Question: My goal is generating a Los Angles zipcode map filled by another variable, say number of crime events using ggplot. As the filling variable that is originally not stored in the sp object, the method suggested in <URL> may not be used directly.
First, I have a huge dataset called which is a SpatialPolygonDataFrame and contains all polygons (one of the layers called ZCTA5CE10, contains the zip-codes that I work on) of USA from the US Census Bureau, the preparation of primary sp object is mainly based on <URL>.
'''
library(sp)
library(maptools)
library(zipcode)
data(zipcode) # load the zipcode as a data frame
library(ggmap)
# grab the zip code boundaries based on 2017 US Census Bureau
url <- "http://www2.census.gov/geo/tiger/GENZ2017/shp/cb_2017_us_zcta510_500k.zip"
fil <- "ztca.zip"
# If we have the file in the working directory, don't need to download again
if (!file.exists(fil)) { download.file(url, fil) }
unzip(fil, exdir="ztca")
# read them in (this takes a bit)
ztca <- readShapePoly("ztca/cb_2017_us_zcta510_500k.shp", verbose=TRUE)
class(ztca)
'''
Then, I select some zipcodes under interest by
'''
zip.interest <- c(91306, 90008, 90014, 90094, 91326, 90212, 90001, 90006, 90301, 91401, 90095, 90021, 90089, 90057, 90029, 90502, 90036, 90745, 91330, 91411, 91601, 91607, 90302, 90073, 91340, 91602, 90071, 90039, 90011, 90248, 91303, 90020, 90732, 90405, 91342, 90077, 90061, 90015, 90002, 90041, 90211, 90059, 90066, 90210, 91343, 90062, 91606, 91403, 90063, 90012, 91307, 90293, 91402, 91364, 90007, 91331, 90005, 91040, 90031, 91324, 90043, 91316, 91352, 90069, 91325, 91344, 90019, 90056, 90032, 90291, 90027, 90247, 90232, 90013, 90042, 90035, 90024, 90026, 90034, 90016, 90018, 90004, 90067, 90010, 90025, 90047, 90037, 91605, 90049, 90744, 90028, 90272, 90275, 90731, 90710, 91042, 91345, 90003, 91335, 91304, 91311, 91214, 91604, 91608, 91405, 91367, 91406, 91436, 91504, 91423, 91505, 91356, 90292, 90402, 90065, 90501, 90230, 90048, 90046, 90038, 90044, 90810, 90023, 90068, 90045, 90717, 90064, 90058, 90033, 90017, 90090)
LA <- ztca[as.character(ztca$ZCTA5CE10) %in% as.character(zip.interest),]
class(LA)
# My data (want to be used as filling variable)
data <- matrix(c(90001, 90002, 90003, 90004, 90005, 90006, 90007, 90008, 90010, 90011, 90012, 90013, 90014, 90015, 90016, 90017, 90018, 90019, 90020, 90021, 90023, 90024, 90025, 90026, 90027, 90028, 90029, 90031, 90032, 90033, 90034, 90035, 90036, 90037, 90038, 90039, 90041, 90042, 90043, 90044, 90045, 90046, 90047, 90048, 90049, 90056, 90057, 90058, 90059, 90061, 90062, 90063, 90064, 90065, 90066, 90067, 90068, 90069, 90071, 90073, 90077, 90089, 90090, 90094, 90095, 90210, 90211, 90212, 90230, 90232, 90247, 90248, 90272, 90275, 90291, 90292, 90293, 90301, 90302, 90402, 90405, 90501, 90502, 90710, 90717, 90731, 90732, 90744, 90745, 90810, 91040, 91042, 91214, 91303, 91304, 91306, 91307, 91311, 91316, 91324, 91325, 91326, 91330, 91331, 91335, 91340, 91342, 91343, 91344, 91345, 91352, 91356, 91364, 91367, 91401, 91402, 91403, 91405, 91406, 91411, 91423, 91436, 91504, 91505, 91601, 91602, 91604, 91605, 91606, 91607, 91608, 7086, 20731, 45814, 24883, 15295, 23099, 22163, 24461, 6351, 40047, 16028, 22822, 9500, 22859, 23201, 19959, 21000, 25806, 12917, 11767, 12791, 9221, 14967, 26850, 21314, 36956, 14556, 12233, 12986, 19864, 17239, 10843, 17399, 35476, 13786, 10083, 9214, 18613, 22267, 46012, 26956, 14627, 24949, 10958, 10238, 294, 21961, 3037, 15441, 12432, 20470, 3673, 12165, 14869, 14516, 2299, 10013, 2458, 1862, 473, 1755, 3772, 691, 1418, 200, 1689, 813, 181, 3553, 912, 3807, 2693, 5017, 558, 18841, 5872, 3890, 573, 322, 592, 331, 5795, 1119, 7323, 667, 29879, 5318, 22950, 110, 144, 5919, 7465, 135, 17871, 14904, 16814, 6811, 14521, 9806, 17144, 9857, 7175, 647, 32723, 25985, 3182, 29040, 23947, 18500, 7194, 19031, 12226, 11075, 16189, 17455, 26382, 9818, 22774, 22124, 12000, 14122, 4965, 566, 522, 20601, 7204, 14051, 24116, 18162, 11174, 478),ncol=2)
colnames(data) <- c("ZCTA5CE10", "cnt" )
data <- as.data.frame(data)
LA@data <- cbind(LA@data, cnt=data$cnt)
# Suppose plot by
ggplot(data = LA, aes(x = long, y = lat, fill = cnt, group = group)) +
geom_polygon(colour = "black") +
coord_equal() + coord_fixed(1.3)
'''
But I got "Regions defined for each Polygons
Error: Aesthetics must be either length 1 or the same as the data (6877): x, y, fill, group". I guess it might be something wrong when I select those polygons and/or adding .

Thanks for your help and comment!!!
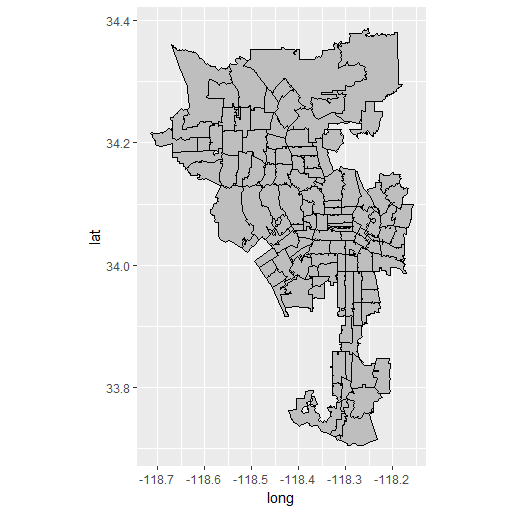
Answer: You may need to install 'ggplot2' from GitHub for this. Probably not, but I'm always on the dev version of it and can't really downgrade for this example.
Switch to 'sf':
'''
library(sf)
library(tidyverse)
sf::st_read(
path.expand("~/Data/cb_2017_us_zcta510_500k/cb_2017_us_zcta510_500k.shp"),
stringsAsFactors = FALSE
) -> ztca
## Reading layer 'cb_2017_us_zcta510_500k' from data source '/Users/hrbrmstr/Data/cb_2017_us_zcta510_500k/cb_2017_us_zcta510_500k.shp' using driver 'ESRI Shapefile'
## Simple feature collection with 33144 features and 5 fields
## geometry type: MULTIPOLYGON
## dimension: XY
## bbox: xmin: -<PHONE> ymin: -14.37374 xmax: <PHONE> ymax: 71.34122
## epsg (SRID): 4269
## proj4string: +proj=longlat +datum=NAD83 +no_defs
ztca
## Simple feature collection with 33144 features and 5 fields
## geometry type: MULTIPOLYGON
## dimension: XY
## bbox: xmin: -<PHONE> ymin: -14.37374 xmax: <PHONE> ymax: 71.34122
## epsg (SRID): 4269
## proj4string: +proj=longlat +datum=NAD83 +no_defs
## First 10 features:
## ZCTA5CE10 AFFGEOID10 GEOID10 ALAND10 AWATER10 geometry
## 1 <PHONE>US35442 35442 610213891 <PHONE> MULTIPOLYGON (((-88.25262 3...
## 2 <PHONE>US85365 <PHONE>7 <PHONE> MULTIPOLYGON (((-<PHONE> 3...
## 3 <PHONE>US71973 71973 204670474 <PHONE> MULTIPOLYGON (((-94.46643 3...
## 4 <PHONE>US95445 95445 221559097 <PHONE> MULTIPOLYGON (((-<PHONE> 3...
## 5 <PHONE>US06870 06870 <PHONE> <PHONE> MULTIPOLYGON (((-73.58766 4...
## 6 <PHONE>US19964 19964 24601672 124382 MULTIPOLYGON (((-75.74767 3...
## 7 <PHONE>US32233 32233 26427514 <PHONE> MULTIPOLYGON (((-81.45931 3...
## 8 <PHONE>US90401 90401 <PHONE> 439378 MULTIPOLYGON (((-<PHONE> 3...
## 9 <PHONE>US30817 30817 4988<PHONE> MULTIPOLYGON (((-82.5951 33...
## 10 <PHONE>US30458 30458 378422575 <PHONE> MULTIPOLYGON (((-81.73032 3...
'''
It should have read that in much faster.
Now we need your data. First the zips:
'''
c(
91306, 90008, 90014, 90094, 91326, 90212, 90001, 90006, 90301, 91401, 90095,
90021, 90089, 90057, 90029, 90502, 90036, 90745, 91330, 91411, 91601, 91607,
90302, 90073, 91340, 91602, 90071, 90039, 90011, 90248, 91303, 90020, 90732,
90405, 91342, 90077, 90061, 90015, 90002, 90041, 90211, 90059, 90066, 90210,
91343, 90062, 91606, 91403, 90063, 90012, 91307, 90293, 91402, 91364, 90007,
91331, 90005, 91040, 90031, 91324, 90043, 91316, 91352, 90069, 91325, 91344,
90019, 90056, 90032, 90291, 90027, 90247, 90232, 90013, 90042, 90035, 90024,
90026, 90034, 90016, 90018, 90004, 90067, 90010, 90025, 90047, 90037, 91605,
90049, 90744, 90028, 90272, 90275, 90731, 90710, 91042, 91345, 90003, 91335,
91304, 91311, 91214, 91604, 91608, 91405, 91367, 91406, 91436, 91504, 91423,
91505, 91356, 90292, 90402, 90065, 90501, 90230, 90048, 90046, 90038, 90044,
90810, 90023, 90068, 90045, 90717, 90064, 90058, 90033, 90017, 90090
) %>% as.character() -> zip_interest
'''
The 'ZCTA5CE10' field is the zip (IIRC) so we filter those out:
'''
la_df <- filter(ztca, ZCTA5CE10 %in% zip_interest)
'''
And, then we make your zip-fill data:
'''
data_frame(
zipcode = c(
90001, 90002, 90003, 90004, 90005, 90006,
90007, 90008, 90010, 90011, 90012, 90013, 90014, 90015, 90016,
90017, 90018, 90019, 90020, 90021, 90023, 90024, 90025, 90026,
90027, 90028, 90029, 90031, 90032, 90033, 90034, 90035, 90036,
90037, 90038, 90039, 90041, 90042, 90043, 90044, 90045, 90046,
90047, 90048, 90049, 90056, 90057, 90058, 90059, 90061, 90062,
90063, 90064, 90065, 90066, 90067, 90068, 90069, 90071, 90073,
90077, 90089, 90090, 90094, 90095, 90210, 90211, 90212, 90230,
90232, 90247, 90248, 90272, 90275, 90291, 90292, 90293, 90301,
90302, 90402, 90405, 90501, 90502, 90710, 90717, 90731, 90732,
90744, 90745, 90810, 91040, 91042, 91214, 91303, 91304, 91306,
91307, 91311, 91316, 91324, 91325, 91326, 91330, 91331, 91335,
91340, 91342, 91343, 91344, 91345, 91352, 91356, 91364, 91367,
91401, 91402, 91403, 91405, 91406, 91411, 91423, 91436, 91504,
91505, 91601, 91602, 91604, 91605, 91606, 91607, 91608) %>%
as.character(),
fillvar = c(
7086,
20731, 45814, 24883, 15295, 23099, 22163, 24461, 6351, 40047,
16028, 22822, 9500, 22859, 23201, 19959, 21000, 25806, 12917,
11767, 12791, 9221, 14967, 26850, 21314, 36956, 14556, 12233,
12986, 19864, 17239, 10843, 17399, 35476, 13786, 10083, 9214,
18613, 22267, 46012, 26956, 14627, 24949, 10958, 10238, 294,
21961, 3037, 15441, 12432, 20470, 3673, 12165, 14869, 14516,
2299, 10013, 2458, 1862, 473, 1755, 3772, 691, 1418, 200, 1689,
813, 181, 3553, 912, 3807, 2693, 5017, 558, 18841, 5872, 3890,
573, 322, 592, 331, 5795, 1119, 7323, 667, 29879, 5318, 22950,
110, 144, 5919, 7465, 135, 17871, 14904, 16814, 6811, 14521,
9806, 17144, 9857, 7175, 647, 32723, 25985, 3182, 29040, 23947,
18500, 7194, 19031, 12226, 11075, 16189, 17455, 26382, 9818,
22774, 22124, 12000, 14122, 4965, 566, 522, 20601, 7204, 14051,
24116, 18162, 11174, 478)
) -> zip_df
'''
Now, it's just a matter of joining that data to the 'sf' object and plotting it:
'''
left_join(zip_df, by=c("ZCTA5CE10"="zipcode")) %>%
ggplot() +
geom_sf(aes(fill=fillvar), size=0.125, color="#b2b2b2") + # thinner lines
coord_sf(datum = NA) + # this gets rid of the graticule
viridis::scale_fill_viridis(name="Better legend name:", labels=scales::comma) + # color-blind friendly color map
ggthemes::theme_map() + # clean map
theme(legend.position="top") + # legend on top
theme(legend.key.width = unit(3, "lines")) # wider legend
'''
<URL>